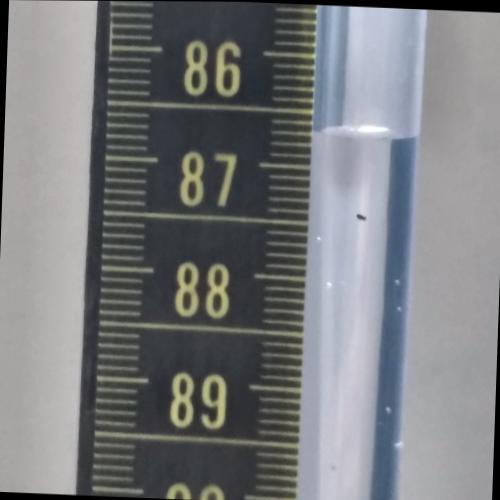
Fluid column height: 86.7 cm